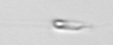
Label: flagellate_morphotype3